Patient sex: M
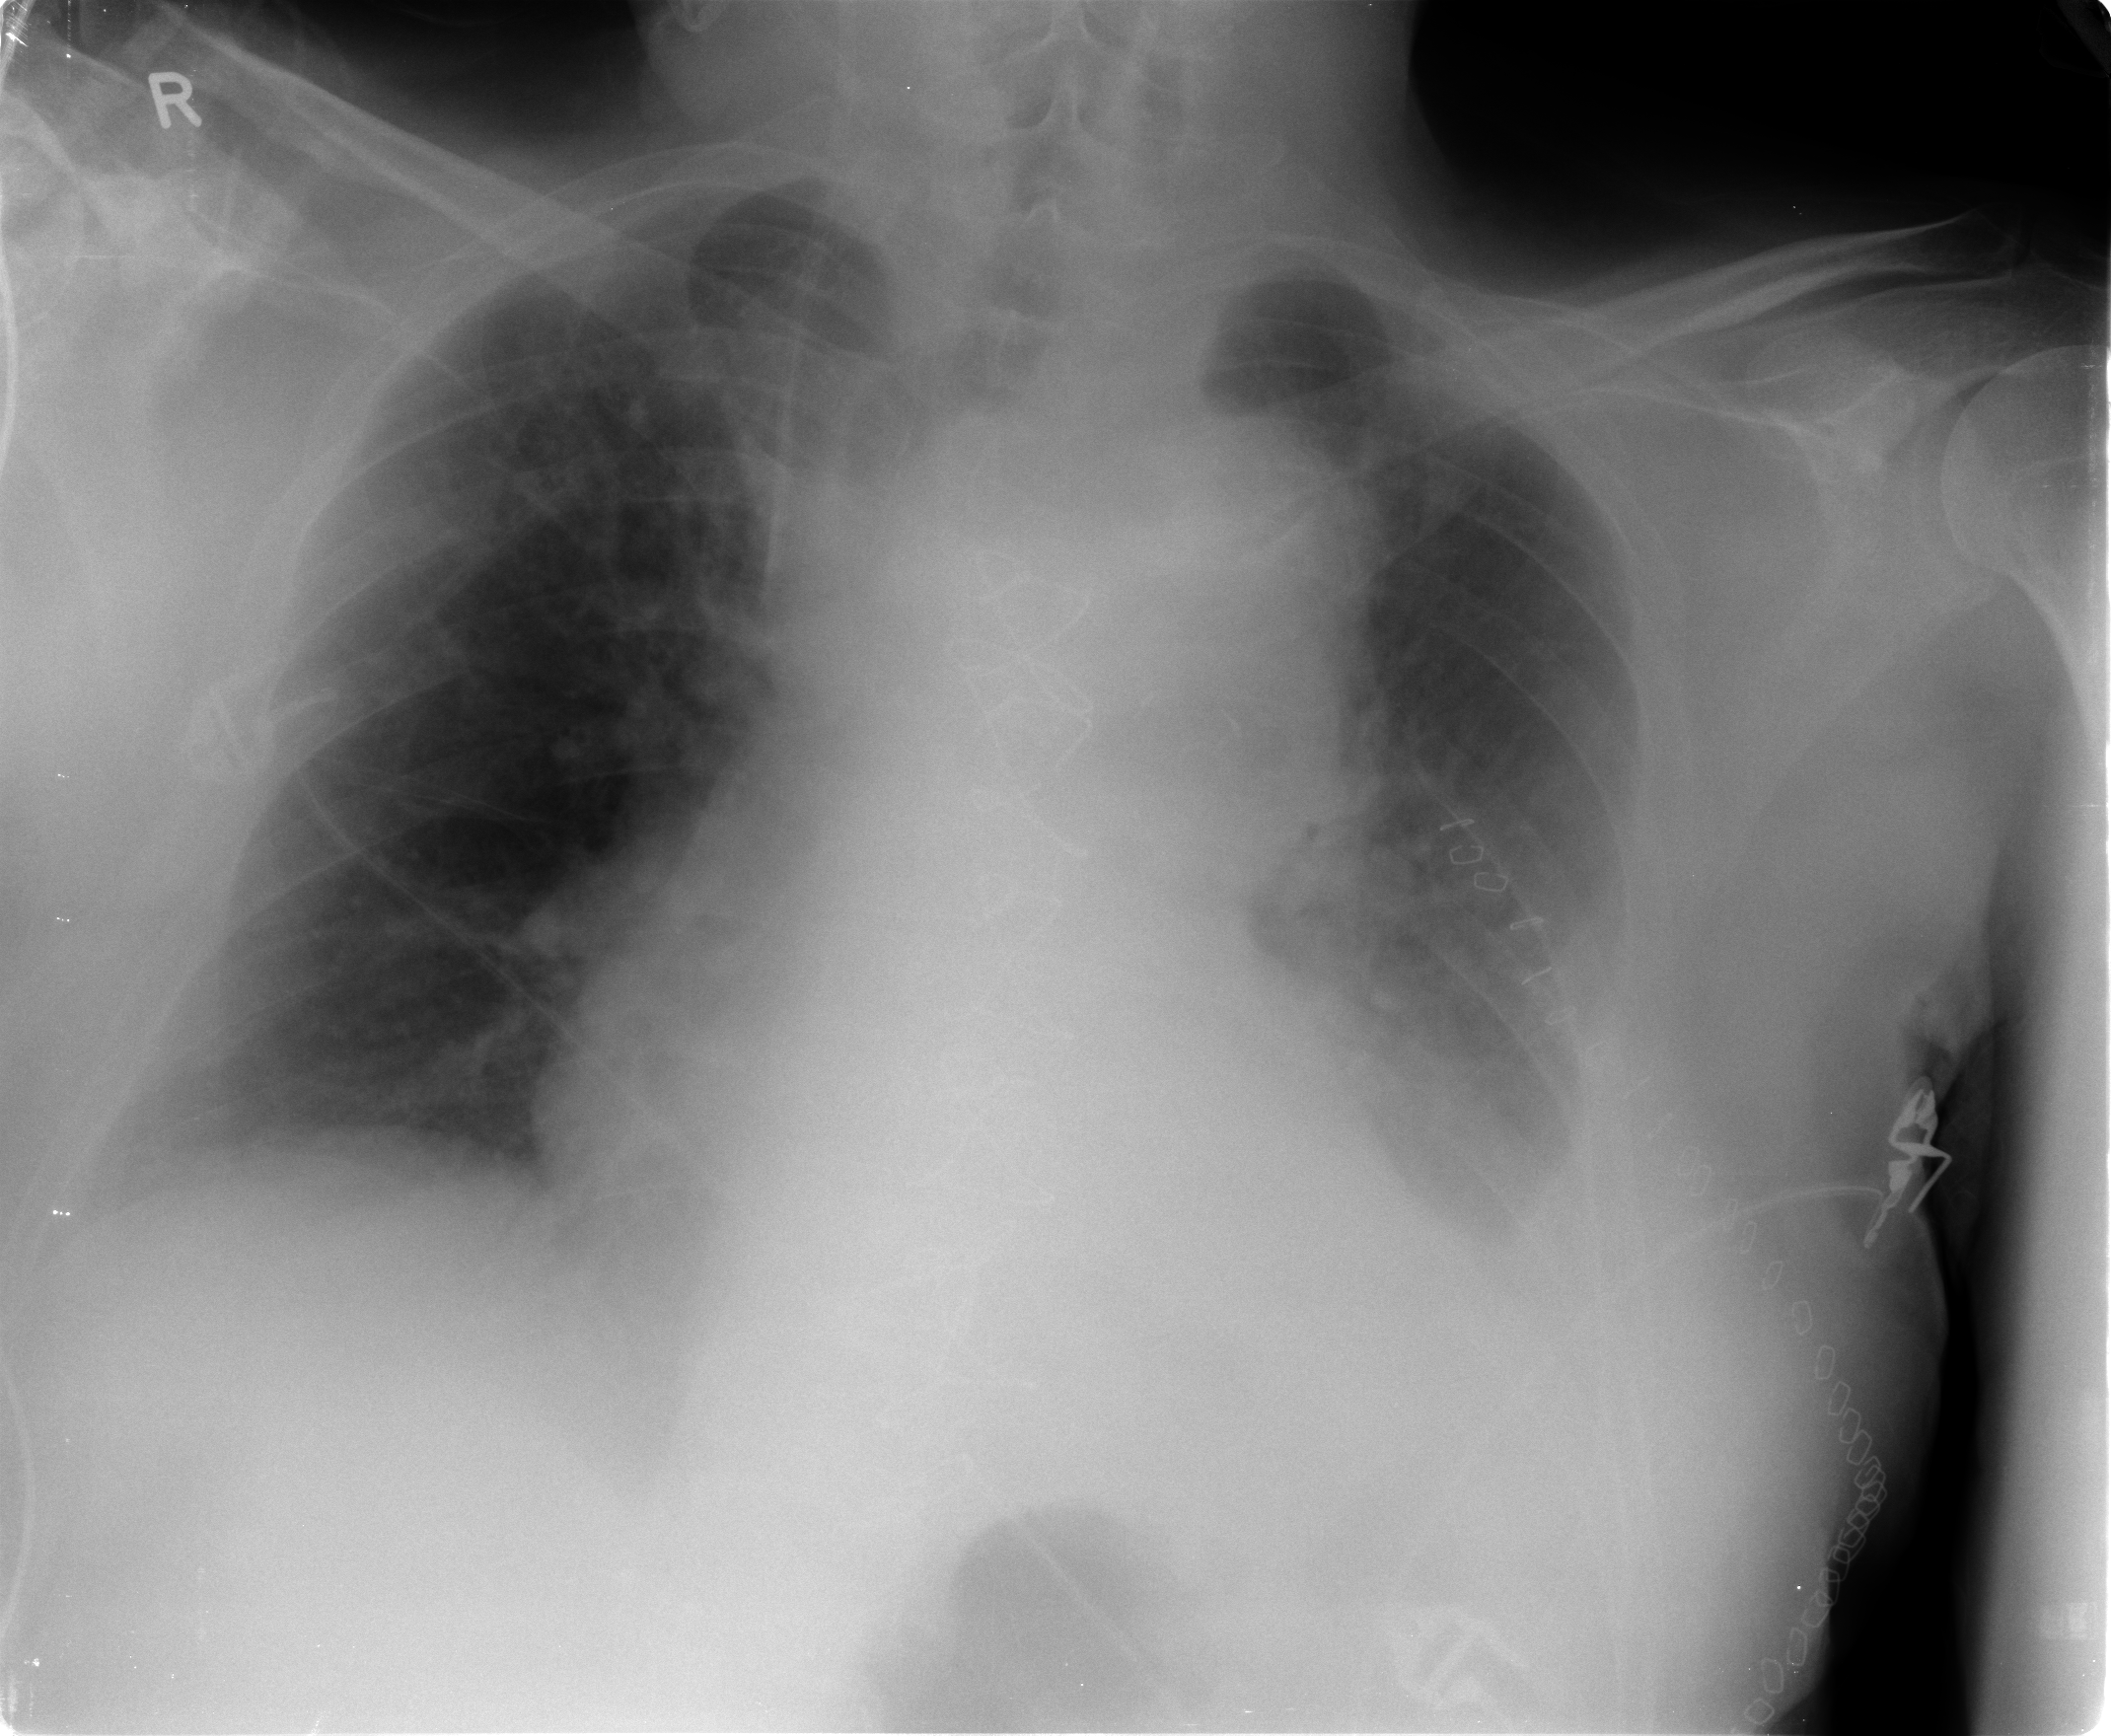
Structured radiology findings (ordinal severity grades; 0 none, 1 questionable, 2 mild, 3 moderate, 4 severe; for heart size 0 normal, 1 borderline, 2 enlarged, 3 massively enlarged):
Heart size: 0
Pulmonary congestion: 3
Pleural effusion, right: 1
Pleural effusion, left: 2
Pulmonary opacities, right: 2
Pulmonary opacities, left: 3
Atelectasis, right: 2
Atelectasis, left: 2